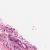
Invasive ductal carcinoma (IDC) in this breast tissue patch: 0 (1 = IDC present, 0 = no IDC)